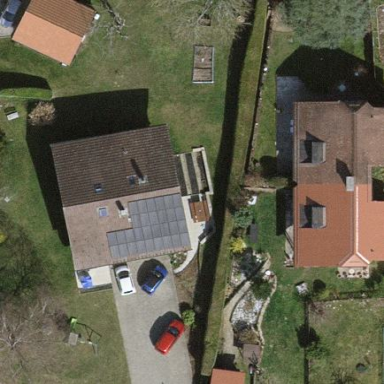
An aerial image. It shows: Simple and straightforward house.